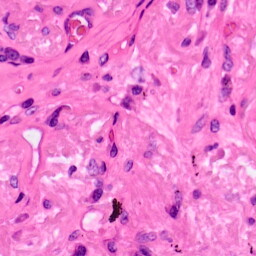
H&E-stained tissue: Lung